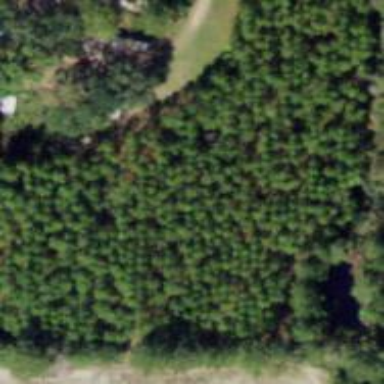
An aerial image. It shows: Forest with needle-leaved trees.